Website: macys
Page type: customer-info-address
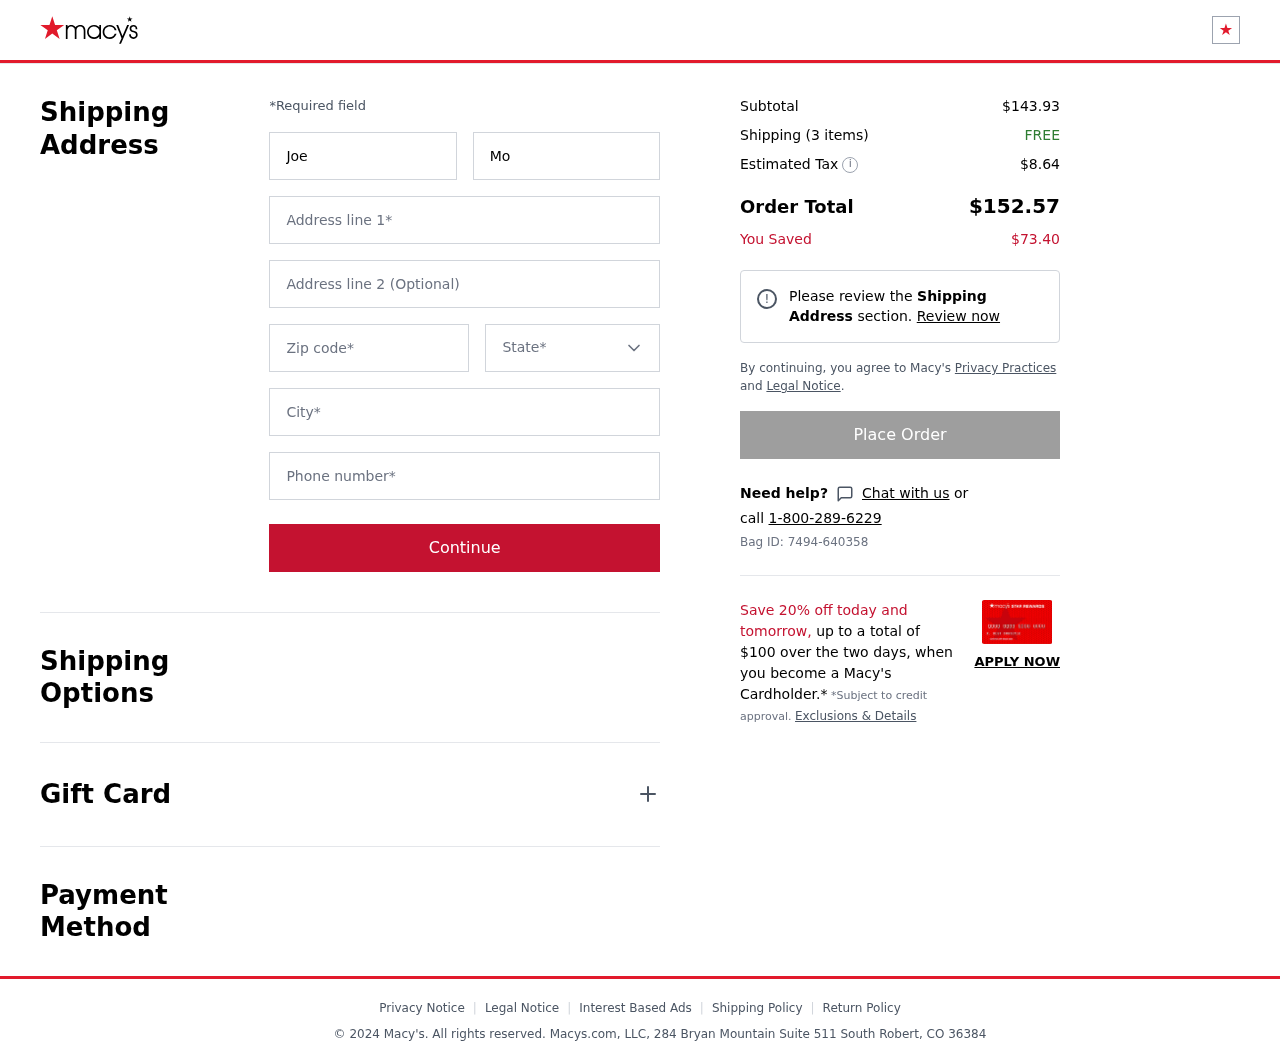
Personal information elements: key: PII_CITY
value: South Robert
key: PII_FIRSTNAME
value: Joe
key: PII_LASTNAME
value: Morgan
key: PII_PHONE
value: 6228077304
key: PII_POSTCODE
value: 36384
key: PII_STATE
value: Colorado
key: PII_STREET
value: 284 Bryan Mountain Suite 511
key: PII_STREET2
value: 017 Weber Junction
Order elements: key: ORDER_SUBTOTAL
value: $143.93
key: ORDER_NUM_ITEMS
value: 3
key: ORDER_SHIPPING_COST
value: FREE
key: ORDER_TAX
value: $8.64
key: ORDER_TOTAL
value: $152.57
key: ORDER_SAVINGS
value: $73.40
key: ORDER_BAG_ID
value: Bag ID: 7494-640358